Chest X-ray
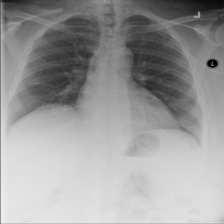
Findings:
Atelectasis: negative
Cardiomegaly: negative
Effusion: negative
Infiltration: negative
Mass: negative
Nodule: negative
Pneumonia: negative
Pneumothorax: negative
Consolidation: negative
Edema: negative
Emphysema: negative
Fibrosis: negative
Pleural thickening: negative
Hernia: negative